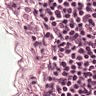
Metastatic tissue present: no